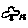
Label: bird